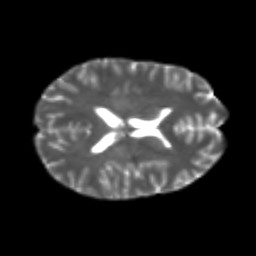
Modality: T2w
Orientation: axial
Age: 25
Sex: female
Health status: healthy
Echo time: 0.074 s